Field crop: maize
Growth stage: 2
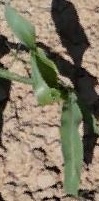
Species: maize